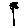
Label: flower